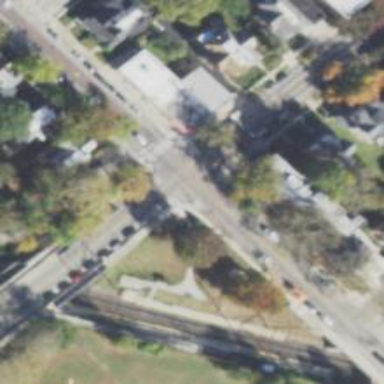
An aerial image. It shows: Railway crossing.